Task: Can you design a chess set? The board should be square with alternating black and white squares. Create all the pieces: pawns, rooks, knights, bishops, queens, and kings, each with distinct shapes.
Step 4724:
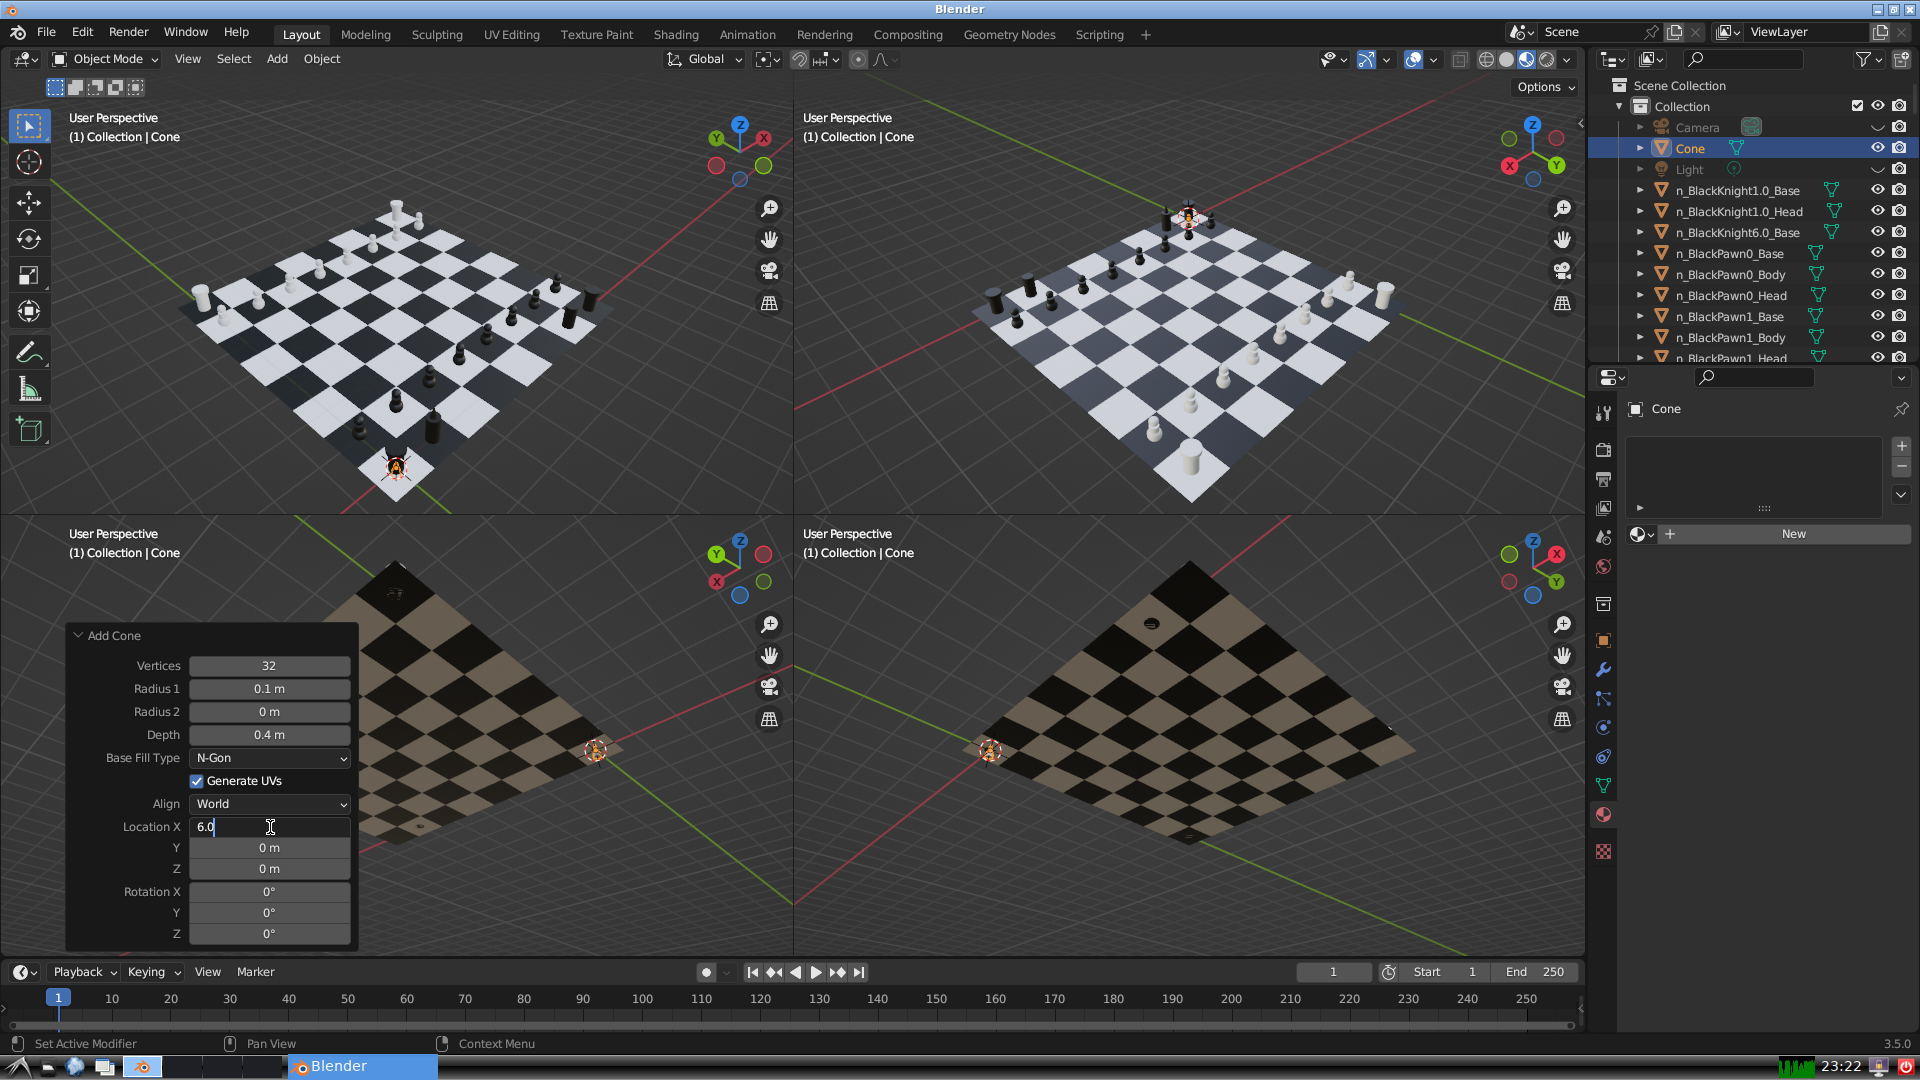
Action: {"key_press": ['Return']}